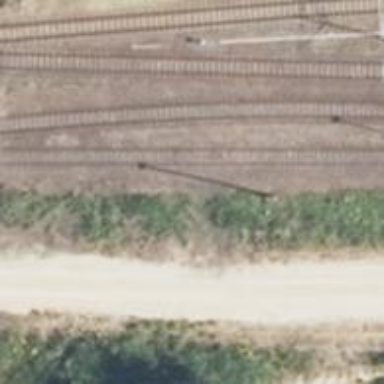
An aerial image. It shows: Railway yard in service.